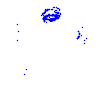
Particle: kaon